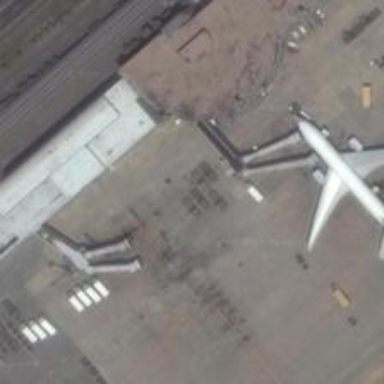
At the rightmost gate of the terminal, a large plane is docked .